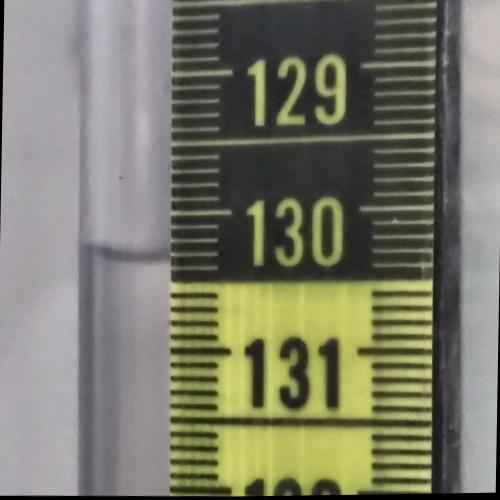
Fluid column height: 130.3 cm